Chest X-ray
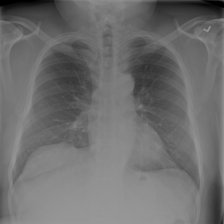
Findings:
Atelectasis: negative
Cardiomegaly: negative
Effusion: negative
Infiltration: positive
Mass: negative
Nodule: positive
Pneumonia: negative
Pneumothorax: negative
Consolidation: negative
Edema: negative
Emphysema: negative
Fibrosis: negative
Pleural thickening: negative
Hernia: negative